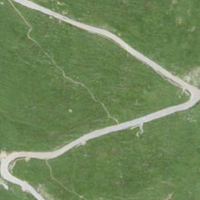
EUNIS habitat code: 26
Species observed at this site:
Traunsteinera globosa